Question: NOTE: The website currently does not display correctly in all browsers. This is a separate goal to that of this post. Please use safari to find and diagnose the problem.
(URL REMOVED AS SOLVED)
Is our website.
looking in safari, you will see this:

Looking closely at the area indicated by the arrow, you can see there is a 1px gap between the header and bottom section of our... "table" of topics.
I cannot find ANY reason that this should be there! I've used the safari web inspector and checked EVERY element, no borders, no margins, no nothing up there! It should simply not exist! And yet, it does.
So I assume that his is some kind of CSS bug/quirk and I am not sure where exactly it is originating in the HTML to even begin to google about it. Can anyone offer any help as to what is actually causing this/how to fix it?
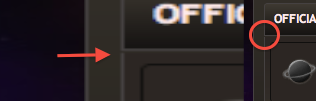
Answer: Tables are causing your problem. You can fix it (causing some more problems) by adding this CSS:
'''
.table_list {
border-collapse: collapse;
}
'''
But really, it's pretty useless to use tables for the section headings, although it's fine for displaying the list of forums/boards/whatever.